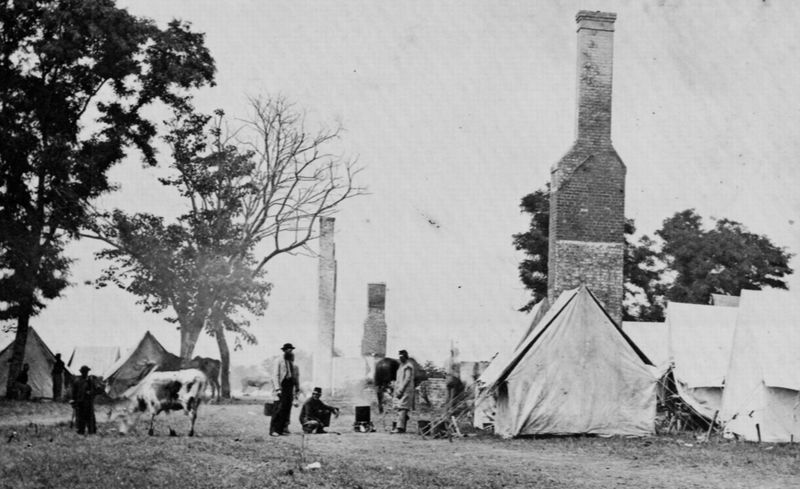
Titel: Ruinen des Weißen Hauses, photographiert während der Kämpfe der sieben Tage
Künstler: Mathew B. Brady
Schlagwörter: baum, blätter, feuer, himmel, laub, mann, weiß, wolken, bäume, menschen, äste, grau, hut, hüte, männer, schwarz, gras, haus, rasen, tier, tiere, wiese, masse, bart, bärte, ast, häuser, kühe, zweige, rauch, boden, schnur, pflanzen, bauern, kamin, kamine, ofen, schornstein, turm, topf, schornsteine, kahl, kuh, rind, weis, winter, pause, schlot, querformat, seile, essen, grass, silhouetten, foto, fotografie, photographie, schlote, ruine, rinder, dürr, türme, schwarzweiss, scharz, zirkus, tasche, armee, photo, schnurr, mappe, kochen, fotographie, zelt, zelte, kessel, lager, feuerstelle, planen, lagerfeuer, báume, zelten, zeltplatz, aufmahme, koh, zigeneur, kesser